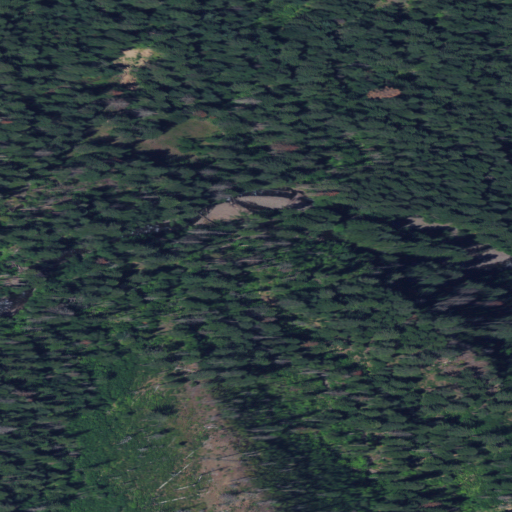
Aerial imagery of valley in Oregon named Deadman Gulch containing evergreen forest and shrub